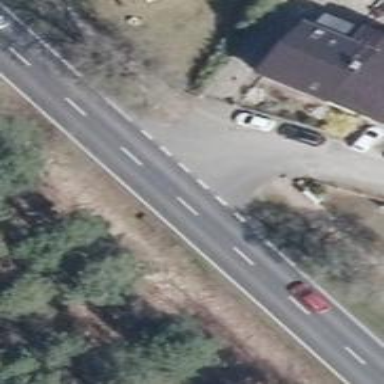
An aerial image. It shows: Road with "give way" sign.